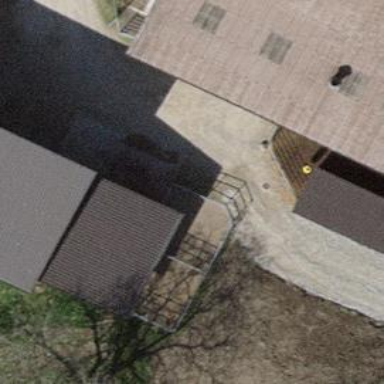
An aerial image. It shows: Fence.